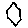
Label: hexagon